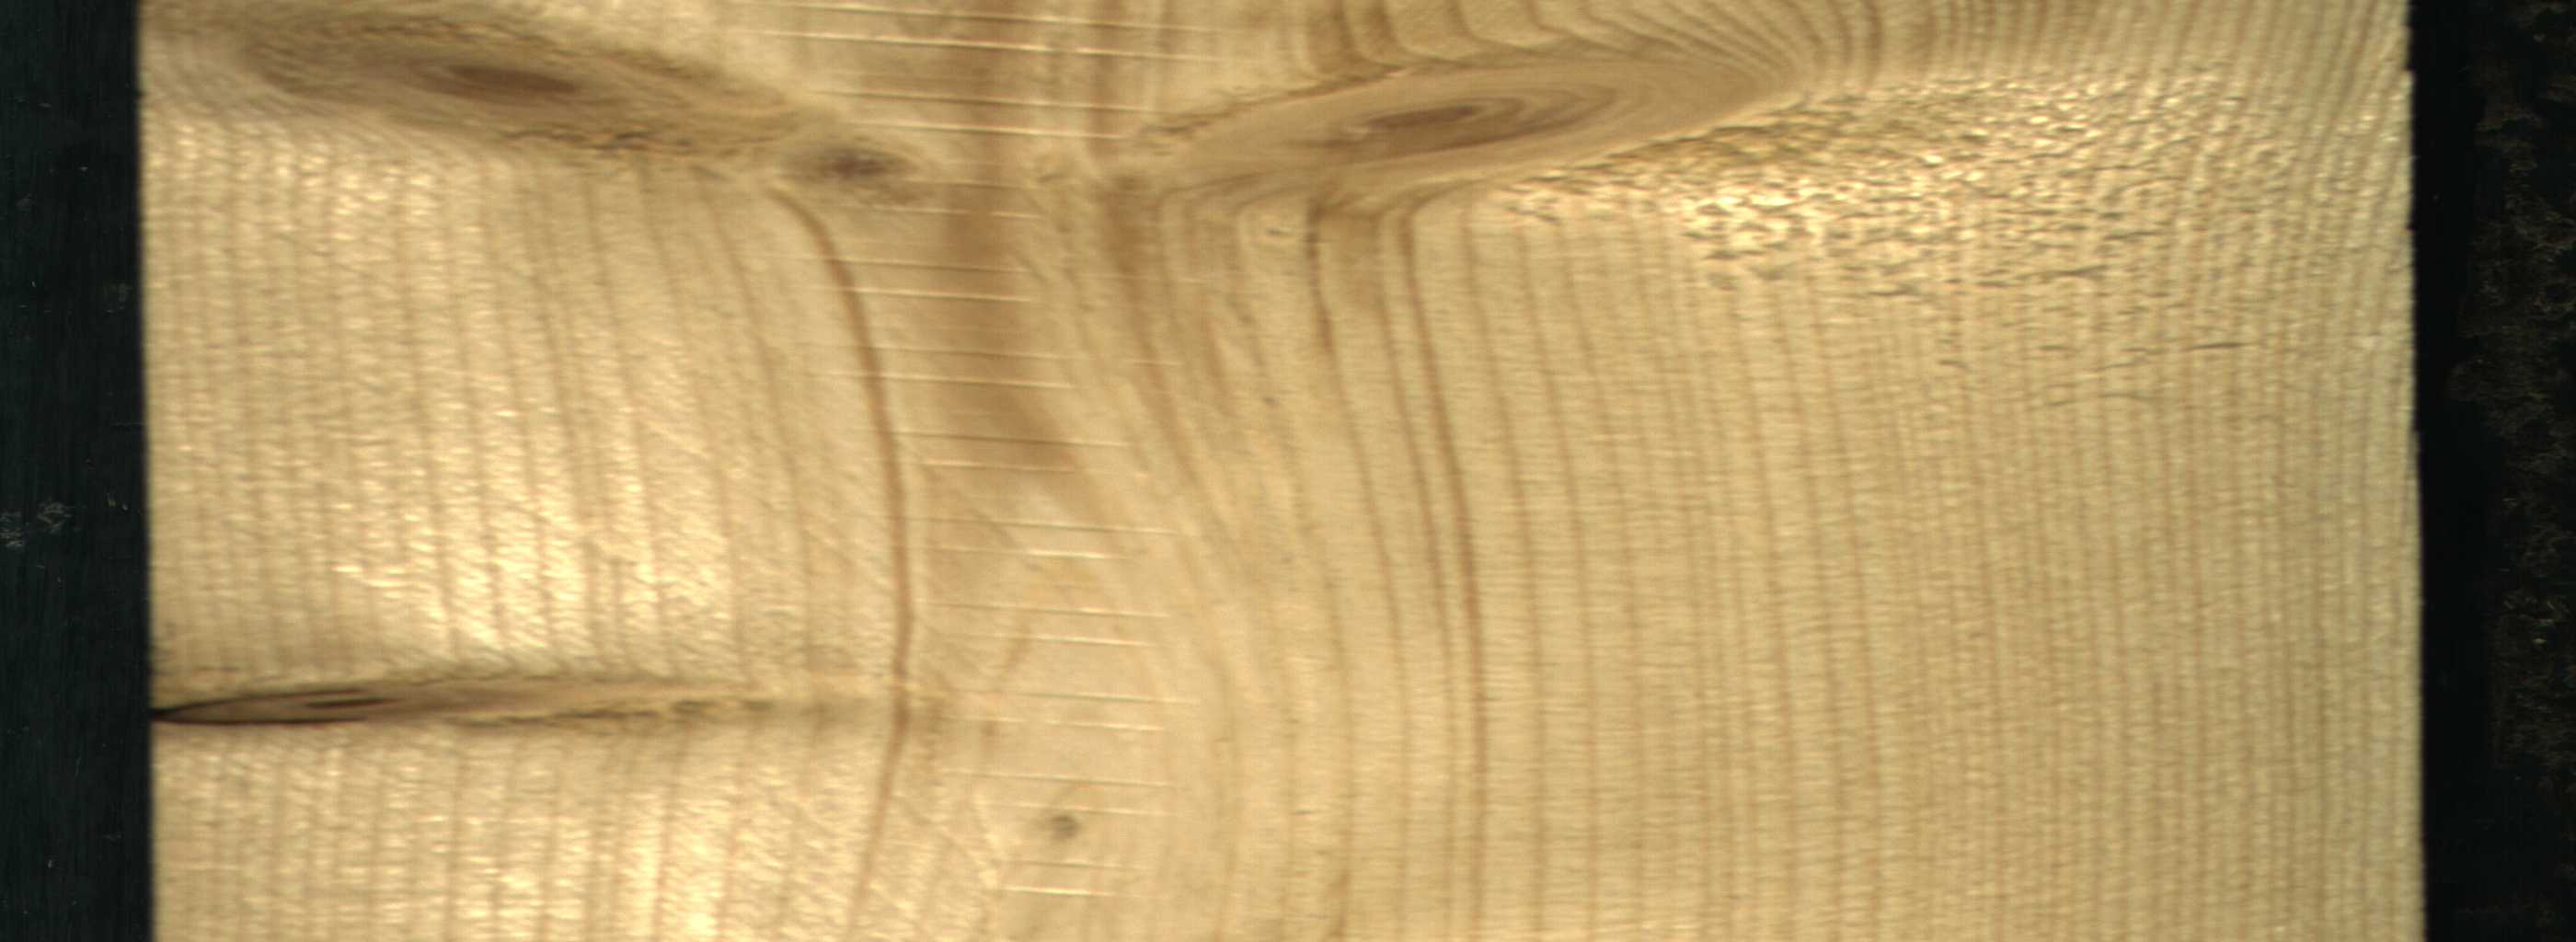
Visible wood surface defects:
Dead_Knot
Live_Knot
Live_Knot
Live_Knot